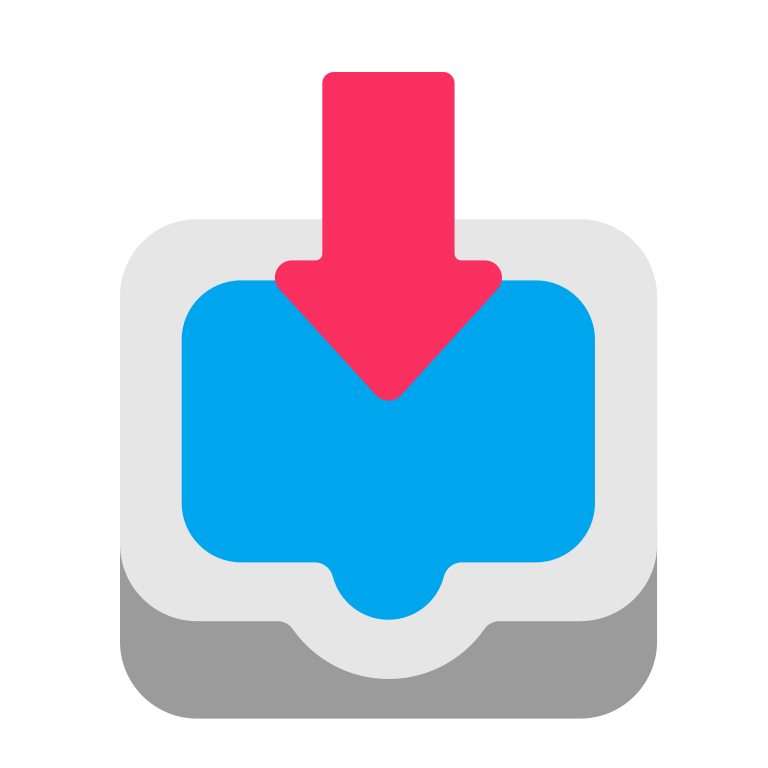
inbox tray flat